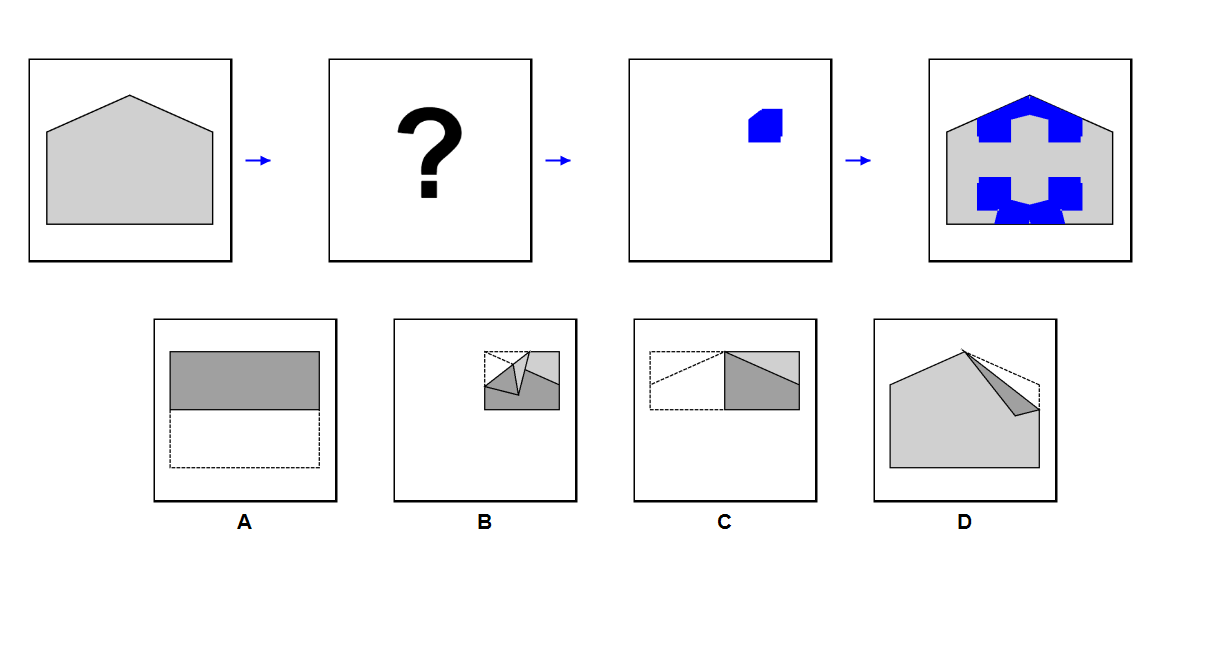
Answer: D